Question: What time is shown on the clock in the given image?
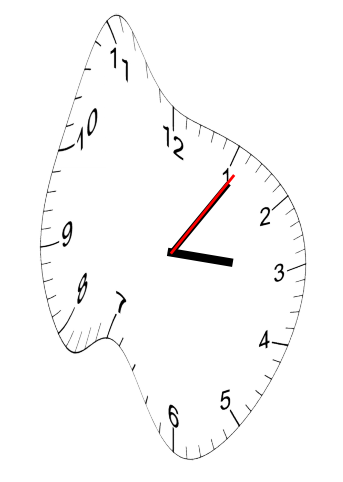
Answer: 03:06:06